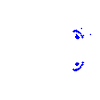
Particle: proton